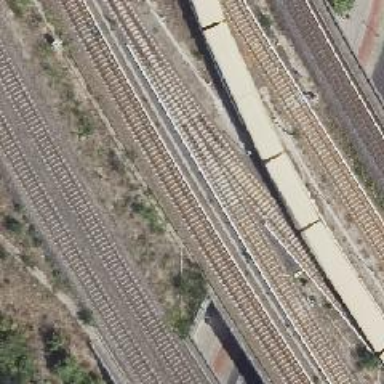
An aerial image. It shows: Yard serving the electrified light rail railway.